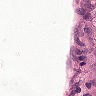
Metastatic tissue present: yes